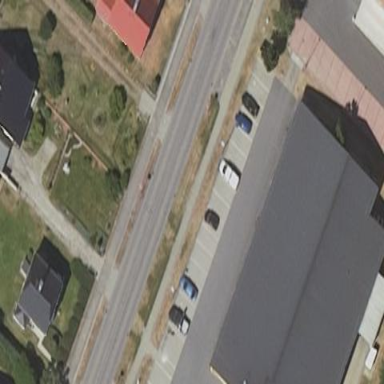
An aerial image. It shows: Parking area with paving stones surface.